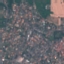
Land use / land cover: Residential